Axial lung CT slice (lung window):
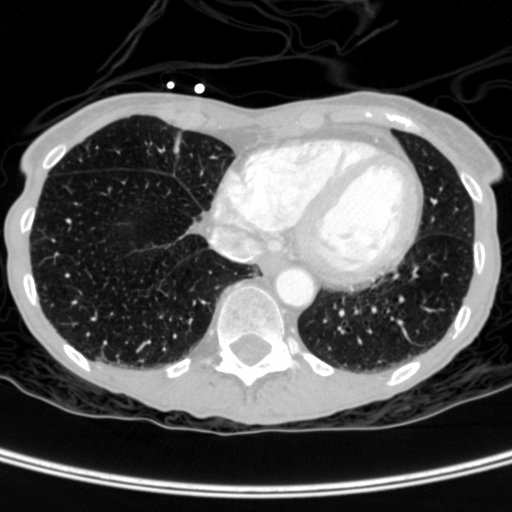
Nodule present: no